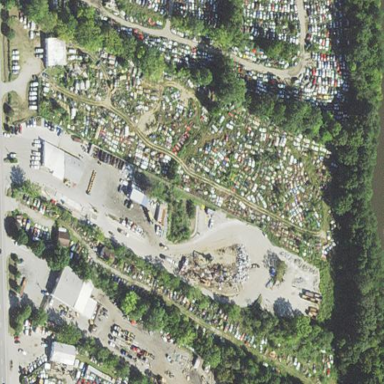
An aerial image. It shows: Industrial area designated as scrap yard.